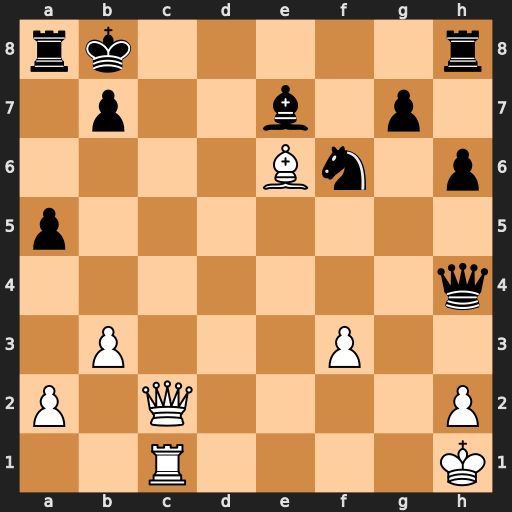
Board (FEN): rk5r/1p2b1p1/4Bn1p/p7/7q/1P3P2/P1Q4P/2R4K
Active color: w
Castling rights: -
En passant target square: -
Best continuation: Qc7+ Ka7 Qxa5+